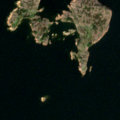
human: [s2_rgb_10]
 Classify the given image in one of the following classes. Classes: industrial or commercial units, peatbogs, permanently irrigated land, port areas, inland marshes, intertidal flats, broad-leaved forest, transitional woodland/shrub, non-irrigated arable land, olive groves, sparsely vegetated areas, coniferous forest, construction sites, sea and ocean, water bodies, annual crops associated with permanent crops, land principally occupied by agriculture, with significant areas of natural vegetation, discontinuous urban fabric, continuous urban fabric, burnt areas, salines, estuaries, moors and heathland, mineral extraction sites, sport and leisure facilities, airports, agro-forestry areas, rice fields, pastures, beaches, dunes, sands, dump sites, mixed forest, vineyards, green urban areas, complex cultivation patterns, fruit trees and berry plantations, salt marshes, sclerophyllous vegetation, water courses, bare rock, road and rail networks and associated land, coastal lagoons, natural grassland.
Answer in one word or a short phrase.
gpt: bare rock, sea and ocean